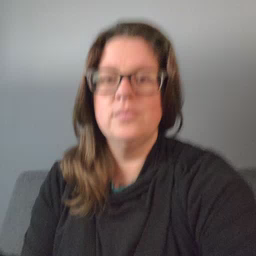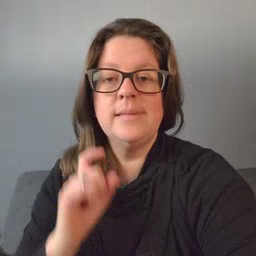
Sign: gift